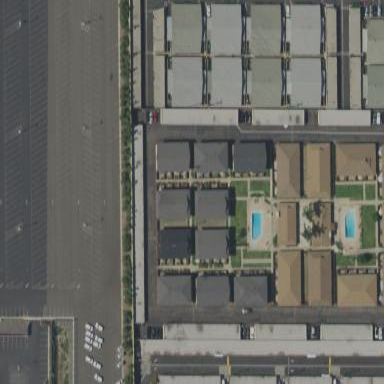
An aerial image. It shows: Residential area with apartments.